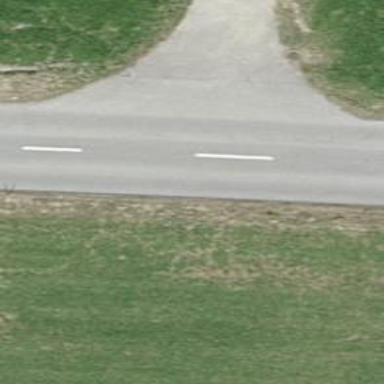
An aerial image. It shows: Asphalt road classified as tertiary.